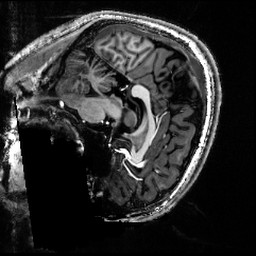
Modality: T1w
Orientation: sagittal
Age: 19
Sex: male